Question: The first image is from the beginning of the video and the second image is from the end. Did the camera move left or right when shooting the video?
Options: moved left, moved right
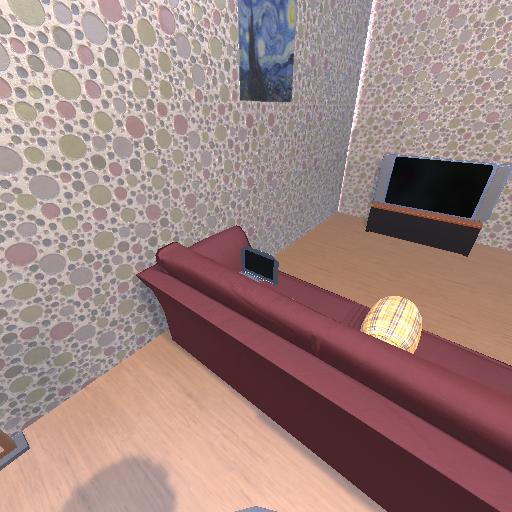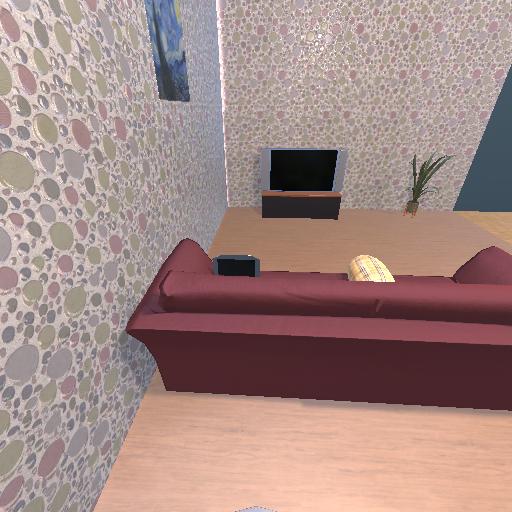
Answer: moved left